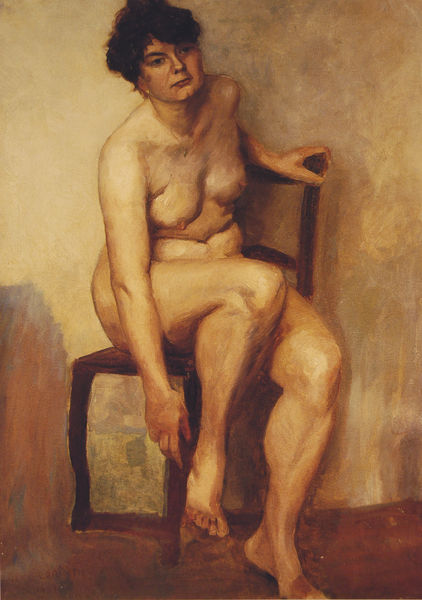
Titel: Frauenakt
Künstler: Lovis Corinth
Standort: München
Institution: Kunstsalon Franke
Schlagwörter: akt, blau, dunkel, fuß, gemälde, hand, haut, kopf, körper, nackt, schatten, weiß, aquarell, gelb, grün, mädchen, ocker, sitzen, bewegung, braun, brust, busen, finger, frau, frisur, grau, haar, hell, hintergrund, holz, licht, mund, nase, ohr, ohrring, orange, raum, schwarz, stuhl, zimmer, ölbild, blick, dame, rot, beige, malerei, alt, wand, arm, arme, augen, falten, faru, gesicht, halten, inkarnat, bildnis, hals, hände, portrait, porträt, rückenlehne, öl, boden, gold, haare, pose, realismus, sitzend, gebeugt, kinn, lippen, schulter, beine, bein, brüste, dutt, füße, frauenakt, modell, lehne, haltung, studie, kette, farbe, lila, violett, ausdruck, dick, falte, weiblich, muskeln, stuhllehne, atelier, nabel, bauch, nackte, ellenbogen, knie, schenkel, zehen, geneigt, fleisch, bad, fussboden, bücken, anschnitt, greifen, posieren, braue, toilette, stuhlbeine, heben, brus, tonig, gebückt, freundlich, brustkorb, schief, schwebend, sitzporträt, sinnend, speck, gewendet, kratzen, wans, anheben, bauchfalte, nippel, fraz, baine, sitzne, körperlichkeitsillusion, cellulite, hautfalten, wandflecken, po, öl+, schiefgelegt, stuhlehne, ölportrait